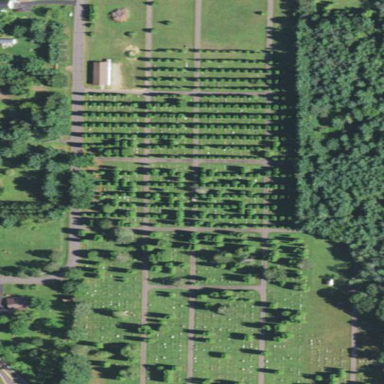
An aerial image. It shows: Cemetery.